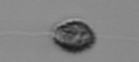
Label: Pseudochattonella_farcimen